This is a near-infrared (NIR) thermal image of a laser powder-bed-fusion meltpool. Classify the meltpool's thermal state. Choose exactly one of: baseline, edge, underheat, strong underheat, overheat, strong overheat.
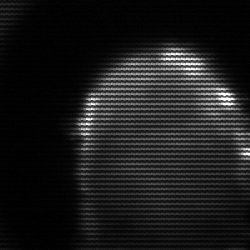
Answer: baseline